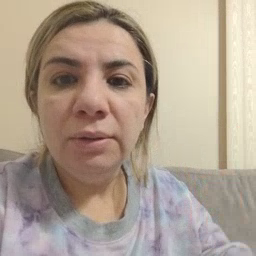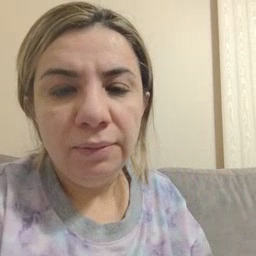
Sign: tomorrow